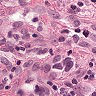
Metastatic tissue present: yes